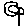
Label: flower